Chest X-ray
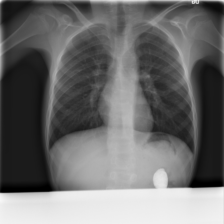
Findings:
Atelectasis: negative
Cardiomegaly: negative
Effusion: negative
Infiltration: positive
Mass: negative
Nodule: negative
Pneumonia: negative
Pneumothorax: negative
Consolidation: negative
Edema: negative
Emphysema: negative
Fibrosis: negative
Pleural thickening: negative
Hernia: negative